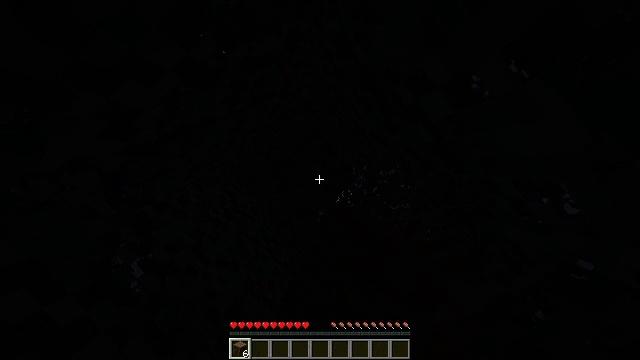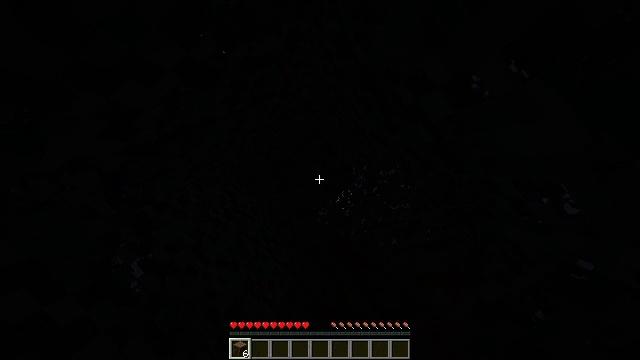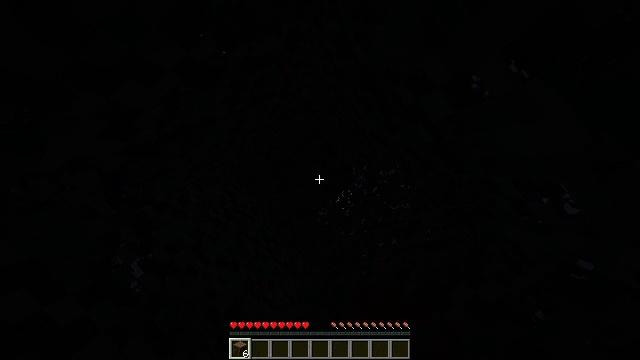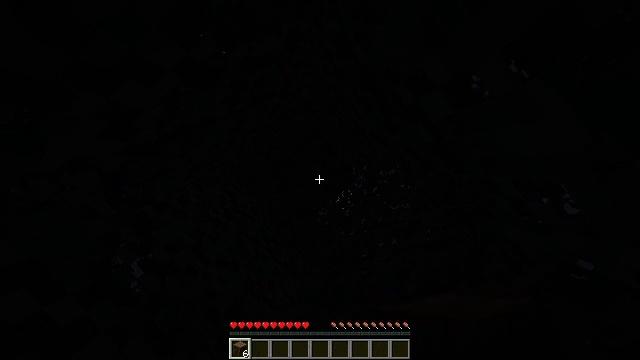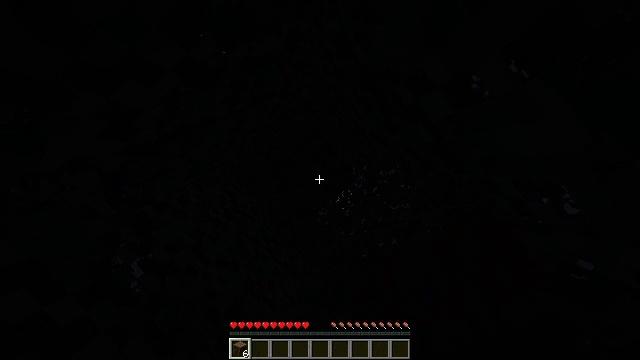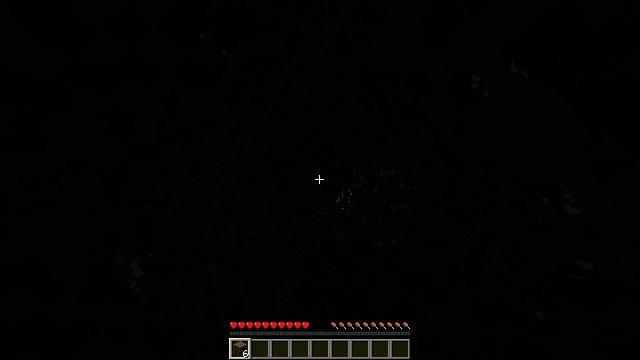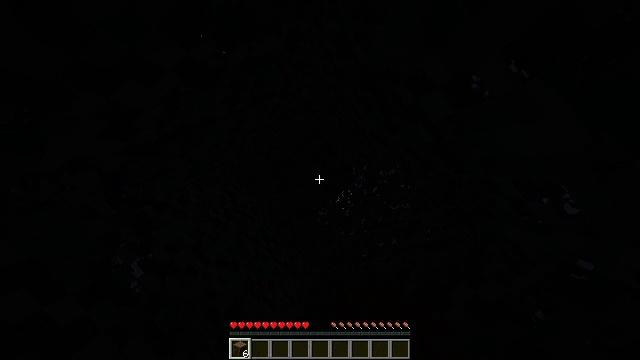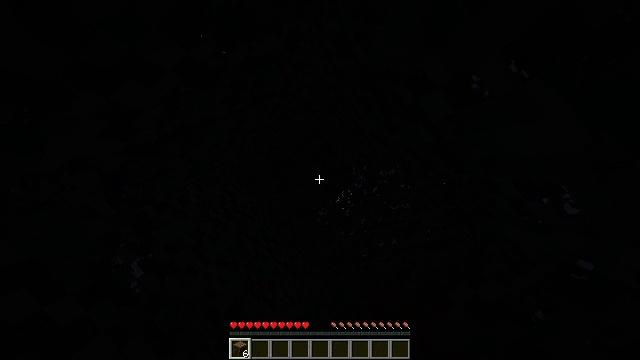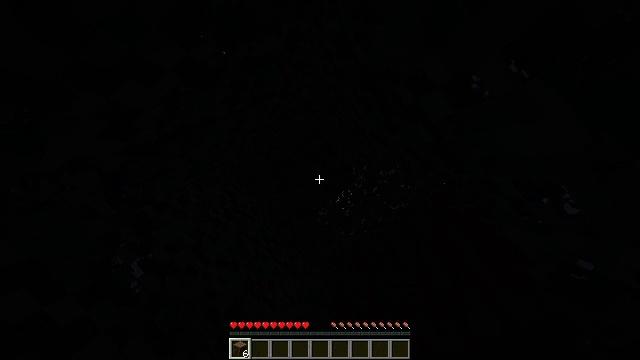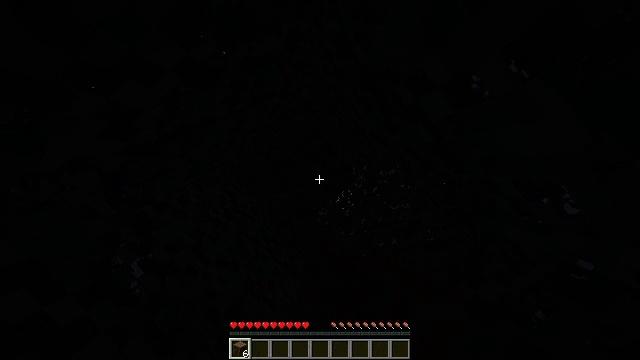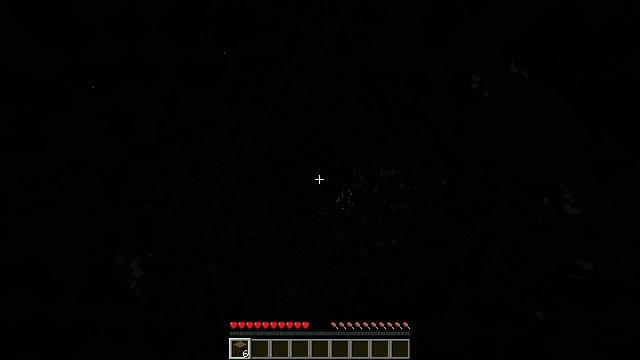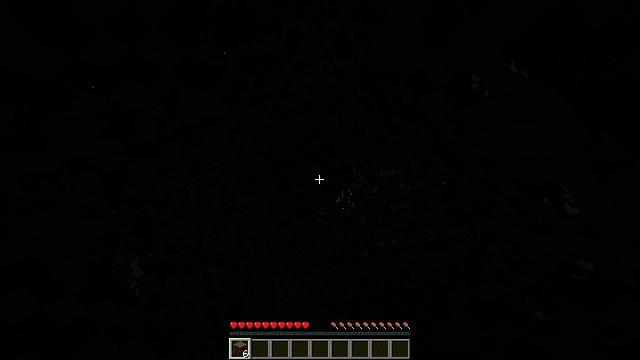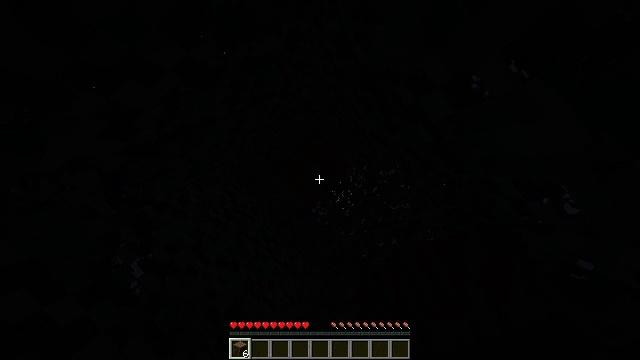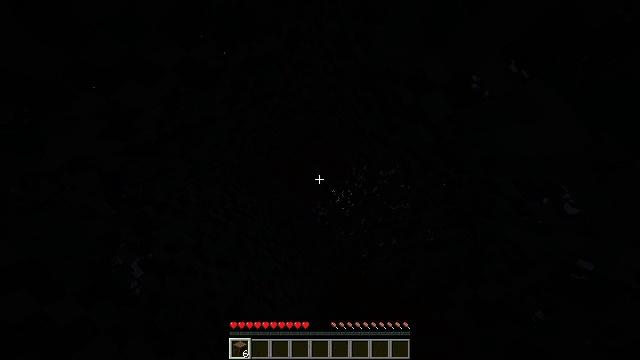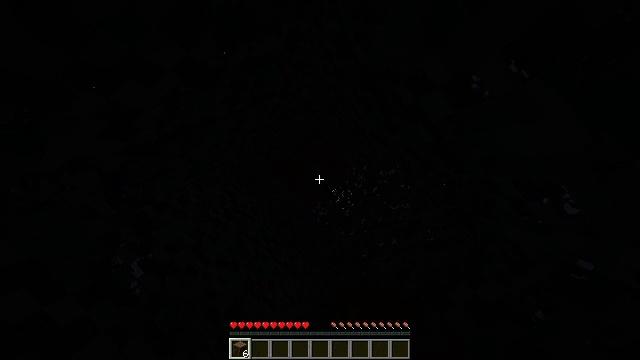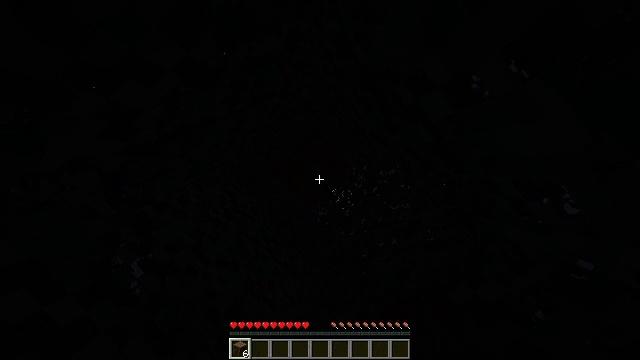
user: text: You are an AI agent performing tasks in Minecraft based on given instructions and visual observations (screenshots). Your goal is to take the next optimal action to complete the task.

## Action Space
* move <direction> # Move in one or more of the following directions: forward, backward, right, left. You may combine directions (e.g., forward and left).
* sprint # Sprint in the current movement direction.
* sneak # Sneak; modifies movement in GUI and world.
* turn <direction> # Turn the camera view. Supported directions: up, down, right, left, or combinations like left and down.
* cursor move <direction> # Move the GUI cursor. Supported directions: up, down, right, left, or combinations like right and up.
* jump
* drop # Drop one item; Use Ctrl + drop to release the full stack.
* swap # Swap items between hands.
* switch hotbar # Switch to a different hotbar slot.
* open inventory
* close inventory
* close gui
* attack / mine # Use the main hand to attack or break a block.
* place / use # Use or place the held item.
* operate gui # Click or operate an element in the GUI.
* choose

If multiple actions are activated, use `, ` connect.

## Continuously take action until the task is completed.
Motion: motion action
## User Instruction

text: Harvest the spruce log from a tree trunk.
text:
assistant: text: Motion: attack / mine
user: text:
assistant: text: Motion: attack / mine
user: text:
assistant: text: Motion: attack / mine
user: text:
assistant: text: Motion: attack / mine
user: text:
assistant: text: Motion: attack / mine
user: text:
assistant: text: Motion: attack / mine
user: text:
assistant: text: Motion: attack / mine
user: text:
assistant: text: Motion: attack / mine
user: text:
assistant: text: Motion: attack / mine
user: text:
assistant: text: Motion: attack / mine
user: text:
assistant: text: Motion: attack / mine
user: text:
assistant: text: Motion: attack / mine
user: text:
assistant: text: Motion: attack / mine
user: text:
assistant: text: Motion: attack / mine
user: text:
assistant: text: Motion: attack / mine
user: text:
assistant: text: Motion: attack / mine
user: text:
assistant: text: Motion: attack / mine